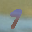
Label: 9